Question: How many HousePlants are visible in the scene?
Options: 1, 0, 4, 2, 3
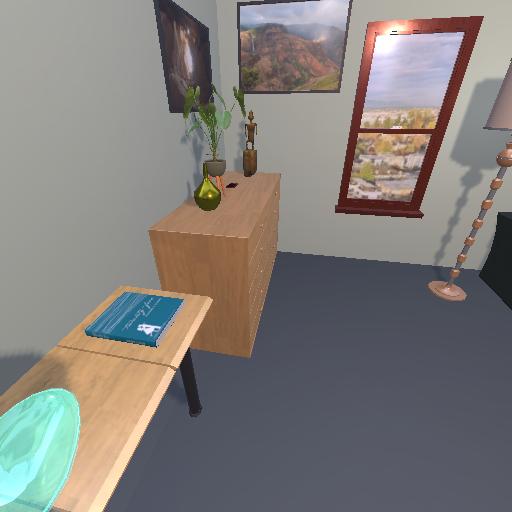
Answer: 1